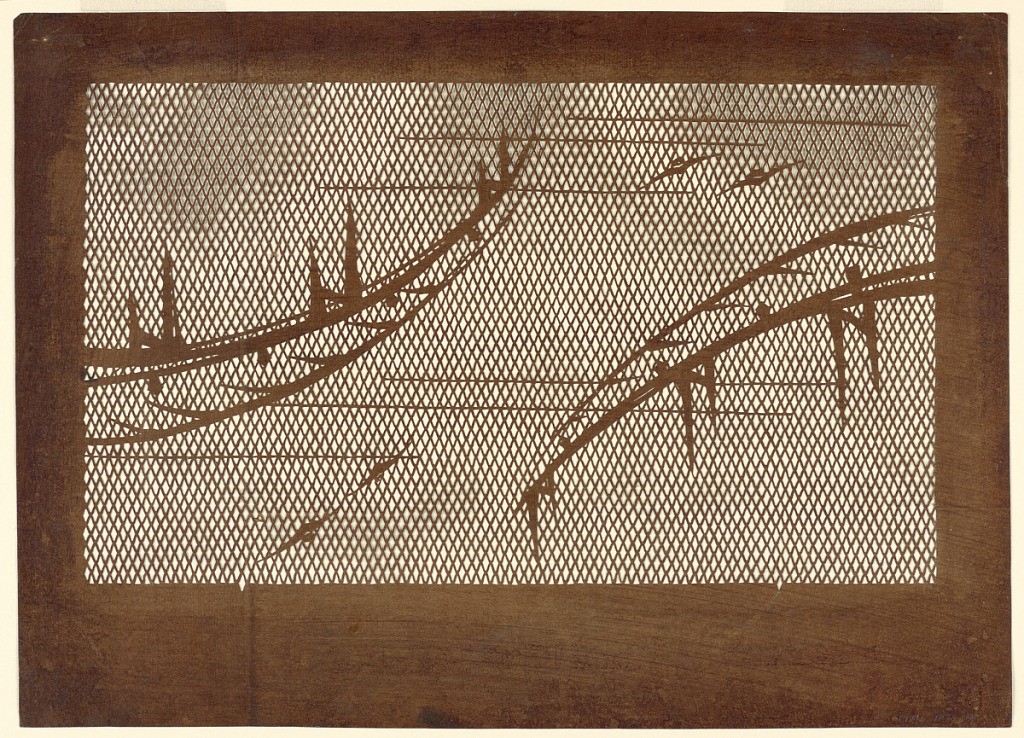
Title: Bridges and Bats on Lattice
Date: mid 18th - early 19th century
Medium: Mulberry paper (kozo washi) treated with fermented persimmon tannin (kakishibu)
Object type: Katagami
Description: In Japan, bats are seen as auspicious because part of the Chinese word for bat (bianfu) is a homophone (fu) for "happiness." A scene of bats flying near a bridge is repeated in opposite directions on a diagonal lattice weave.